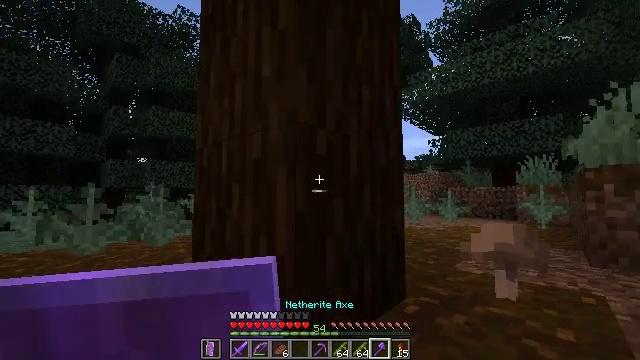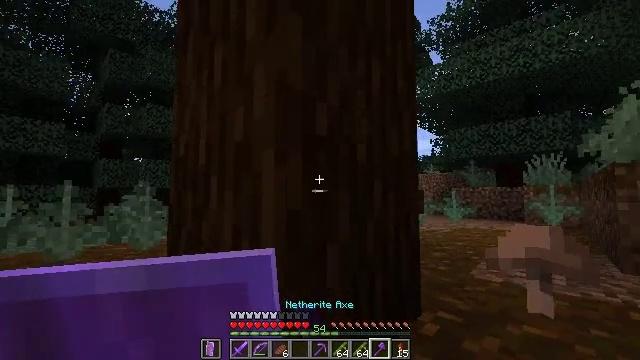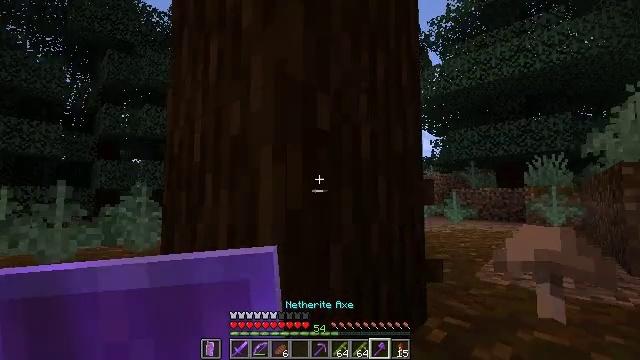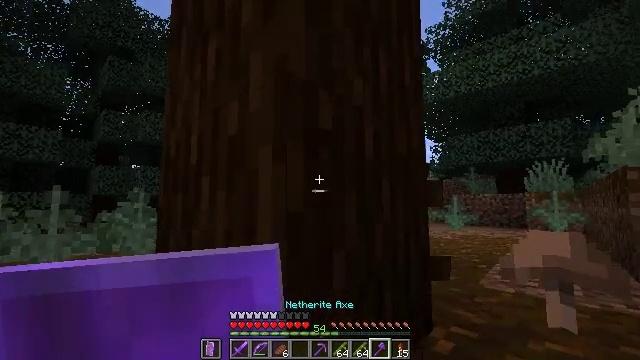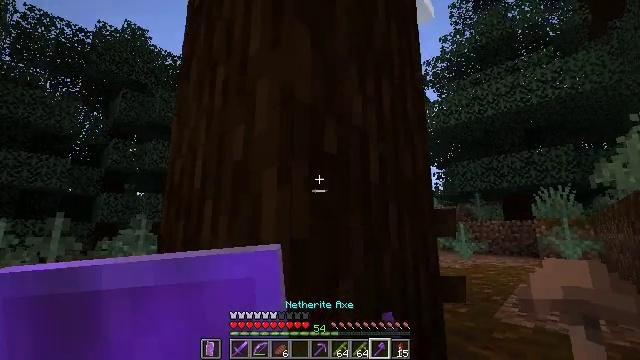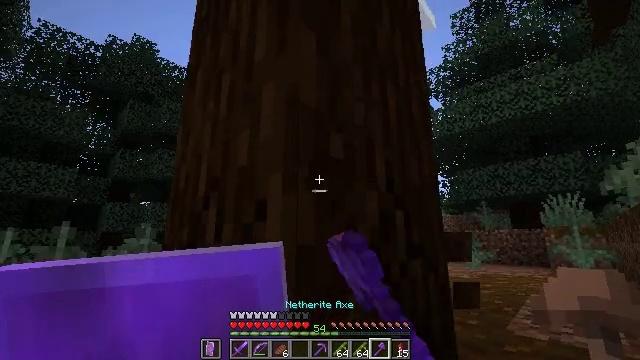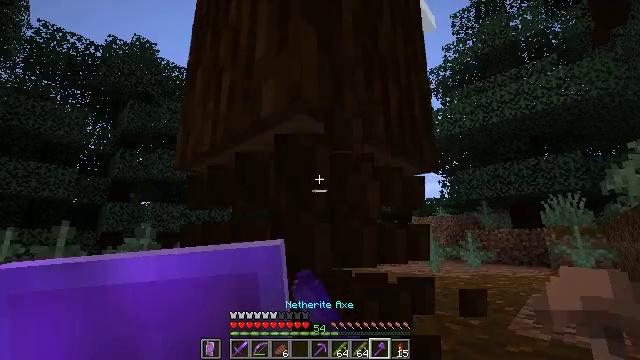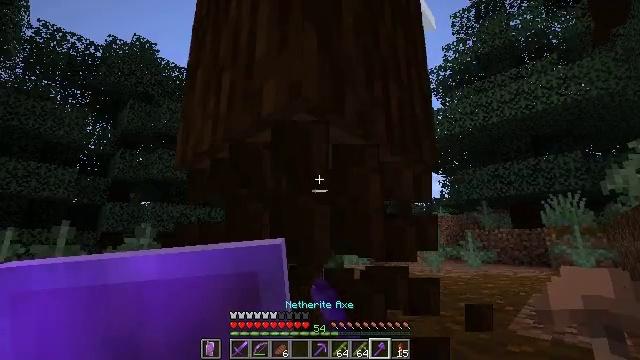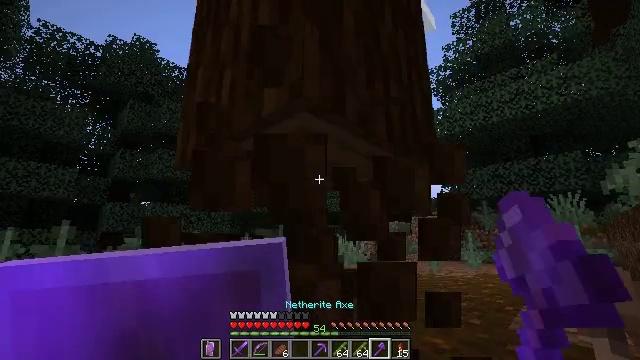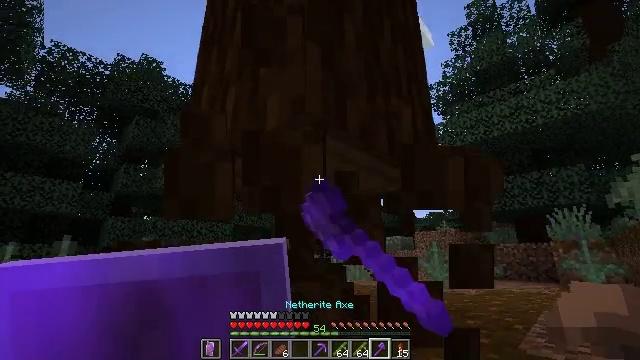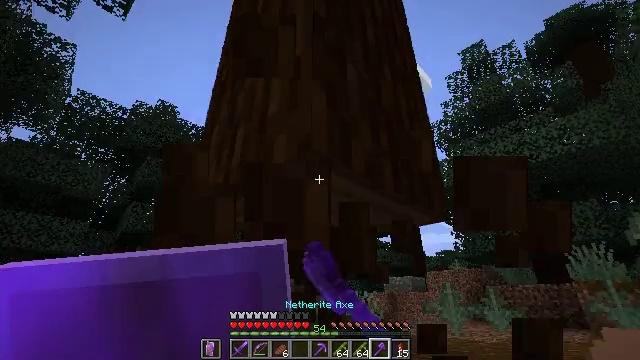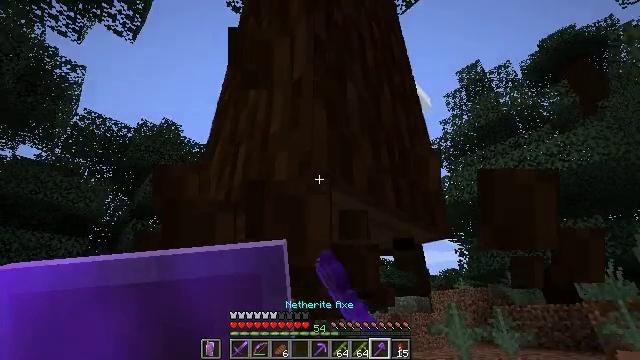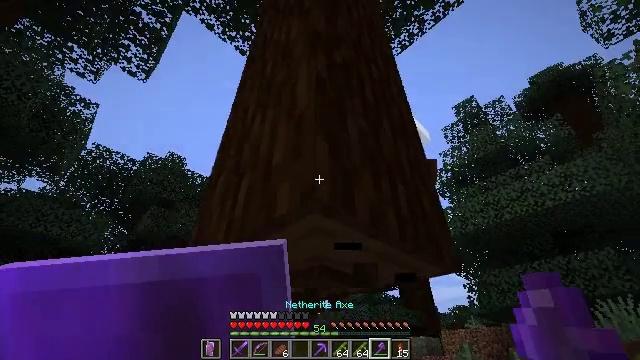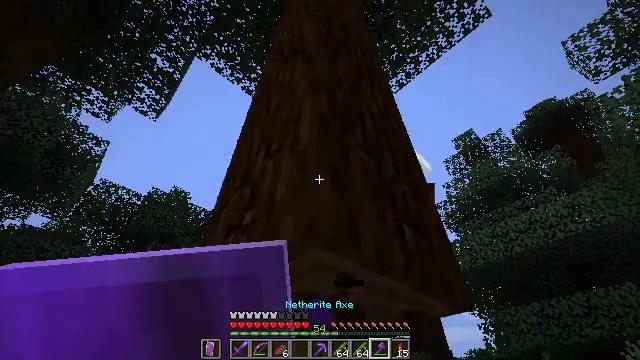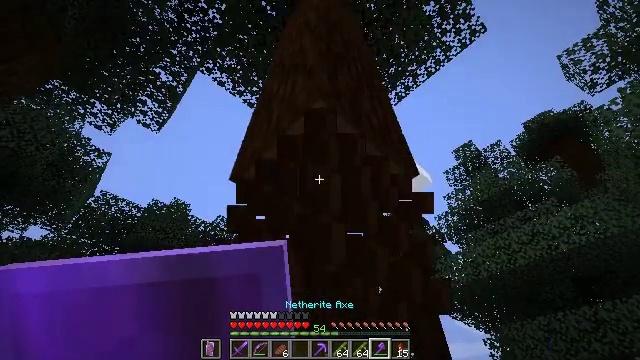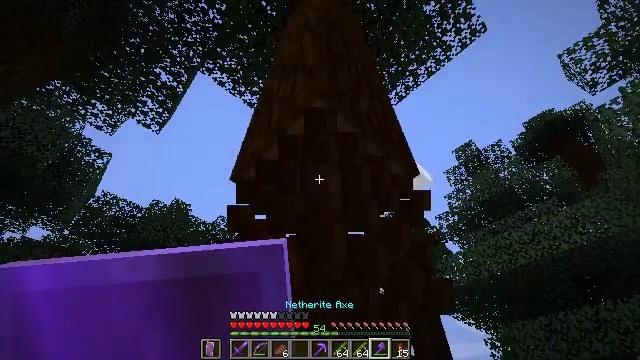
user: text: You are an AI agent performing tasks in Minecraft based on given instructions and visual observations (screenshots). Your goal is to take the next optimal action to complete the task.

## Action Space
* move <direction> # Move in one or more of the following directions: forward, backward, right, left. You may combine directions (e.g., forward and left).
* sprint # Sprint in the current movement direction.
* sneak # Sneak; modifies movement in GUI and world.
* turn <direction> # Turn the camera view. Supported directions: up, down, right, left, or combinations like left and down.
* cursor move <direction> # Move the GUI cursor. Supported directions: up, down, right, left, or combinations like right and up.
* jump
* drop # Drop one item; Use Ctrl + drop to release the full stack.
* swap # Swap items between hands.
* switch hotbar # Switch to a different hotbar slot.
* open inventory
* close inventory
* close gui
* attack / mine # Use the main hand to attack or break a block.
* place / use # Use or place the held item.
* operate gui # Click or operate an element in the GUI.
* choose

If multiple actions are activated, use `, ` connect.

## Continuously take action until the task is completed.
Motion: motion action
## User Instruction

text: Harvest the spruce log from a tree trunk.
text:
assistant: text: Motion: attack / mine
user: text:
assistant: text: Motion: attack / mine
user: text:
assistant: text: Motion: turn up, attack / mine
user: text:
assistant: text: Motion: turn up, attack / mine
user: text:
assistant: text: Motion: turn up, attack / mine
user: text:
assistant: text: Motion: attack / mine
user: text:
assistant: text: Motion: attack / mine
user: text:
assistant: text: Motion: attack / mine
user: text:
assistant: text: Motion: turn up, attack / mine
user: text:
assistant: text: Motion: turn left and up, attack / mine
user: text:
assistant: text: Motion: turn up, attack / mine
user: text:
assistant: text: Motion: turn up, attack / mine
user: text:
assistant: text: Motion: turn up, attack / mine
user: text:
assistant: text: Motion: turn up, attack / mine
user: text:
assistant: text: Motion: attack / mine
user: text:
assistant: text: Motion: attack / mine
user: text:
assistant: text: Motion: attack / mine
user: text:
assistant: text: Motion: attack / mine
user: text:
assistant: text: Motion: attack / mine